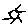
Label: sun